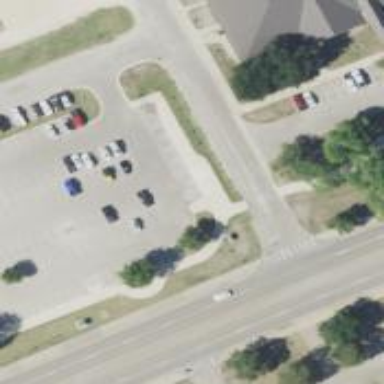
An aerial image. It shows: Parking space is available.